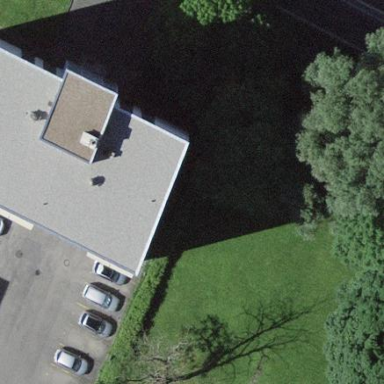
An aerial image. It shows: Apartment building with flat roof.